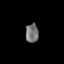
Tissue: lung
Cell type: Smooth muscle cells
Senescence score: 0.1841
Nuclear area (px): 236
Mean DAPI intensity: 117.606